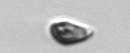
Label: Cryptophyta